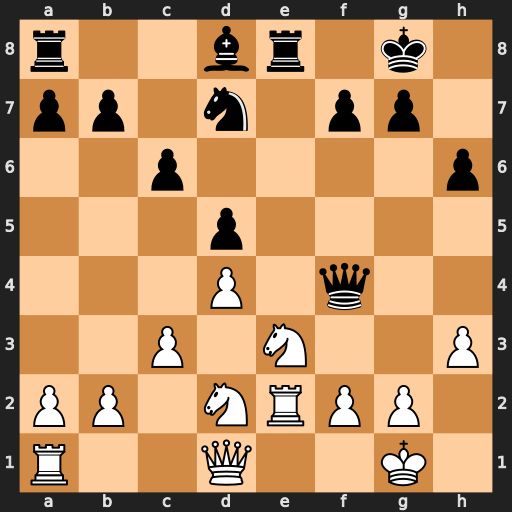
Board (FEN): r2br1k1/pp1n1pp1/2p4p/3p4/3P1q2/2P1N2P/PP1NRPP1/R2Q2K1
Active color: w
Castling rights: -
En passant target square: -
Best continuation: Nxd5 Rxe2 Nxf4